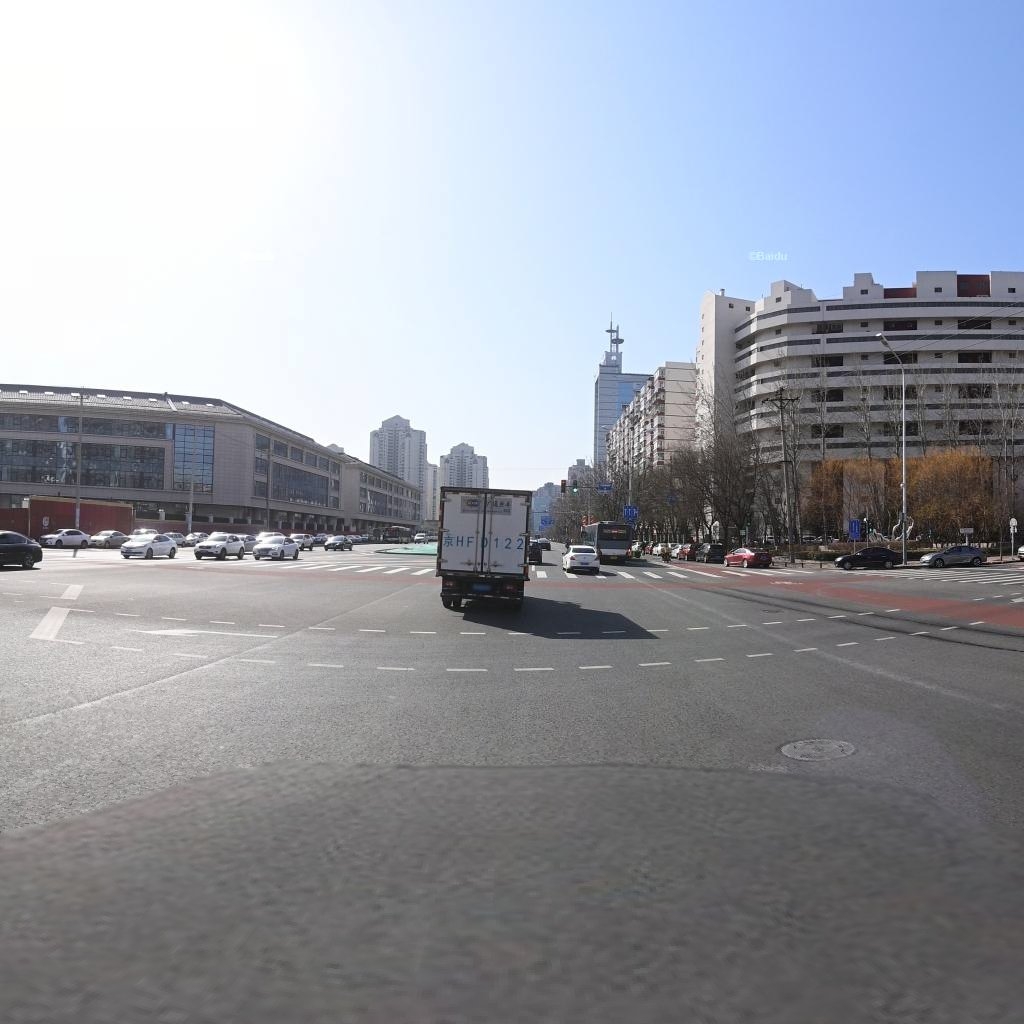
Region: Chaoyang
Road damage annotations: longitudinal crack, manhole cover